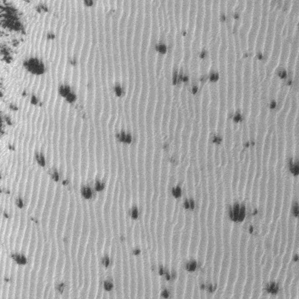
Label: frost